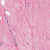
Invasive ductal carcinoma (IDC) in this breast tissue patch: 0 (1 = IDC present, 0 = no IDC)